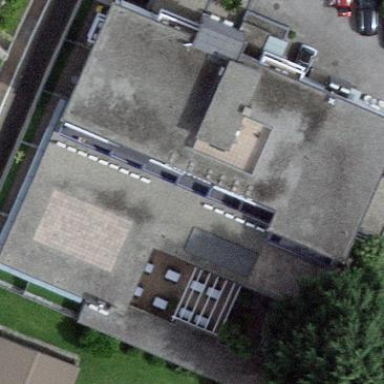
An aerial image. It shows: Hotel building.